Interaction volume radius: 10 \u00c5
Interaction volume height: 10 \u00c5
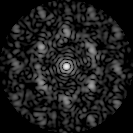
Disorder parameter: 0.6465